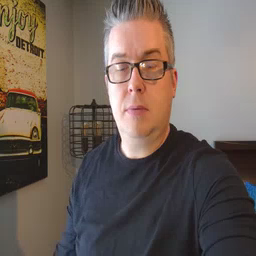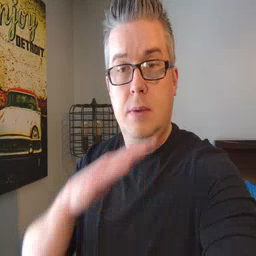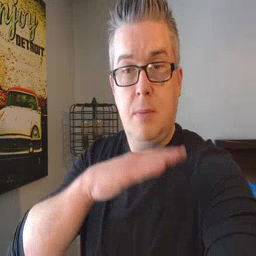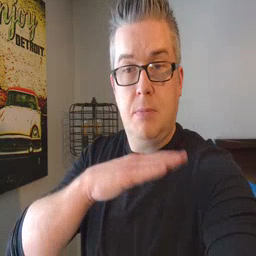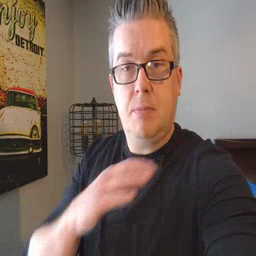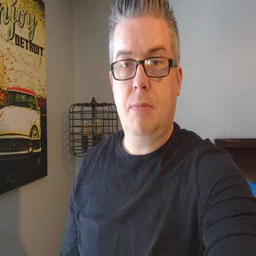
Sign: table